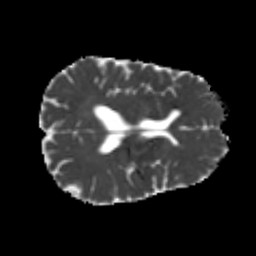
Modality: MD
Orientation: axial
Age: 26
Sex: male
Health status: healthy
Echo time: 0.074 s